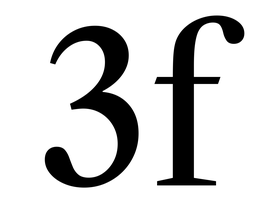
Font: LibreCaslonText_Regular